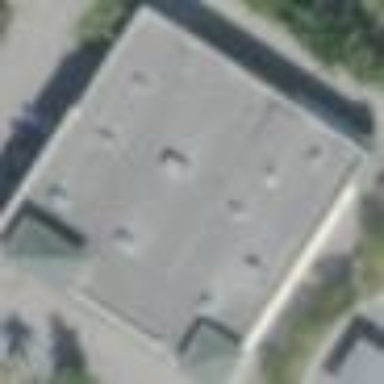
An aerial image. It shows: Building.